A time-domain waveform of one vibration snapshot from a rolling-element bearing is shown. Based on the visible evidence, which condition applies: normal, inner_race, outer_race, ball?
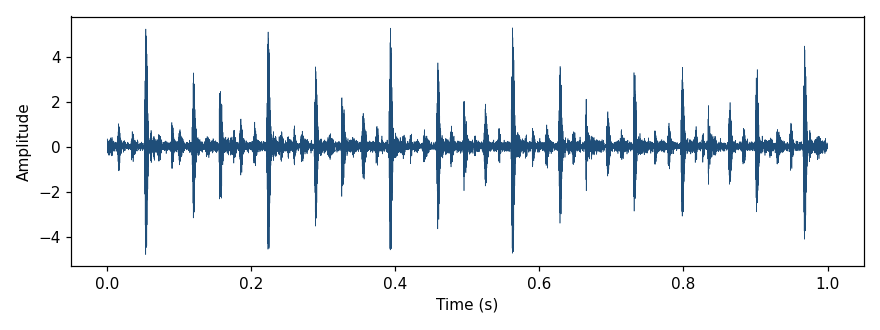
Answer: outer_race